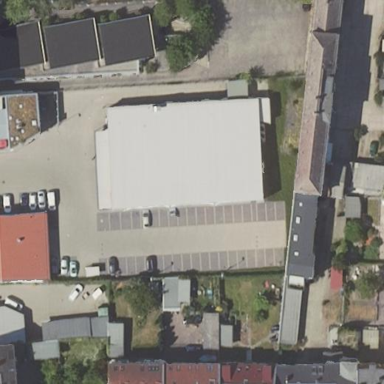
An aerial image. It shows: Supermarket building.